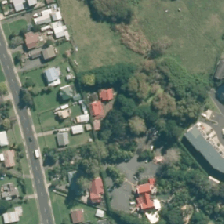
Land cover: urban_parkland